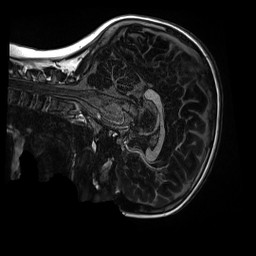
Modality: MP2RAGE
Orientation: sagittal
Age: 9
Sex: male
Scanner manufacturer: siemens
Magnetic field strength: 3 T
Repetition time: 4 s
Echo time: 0.00303 s